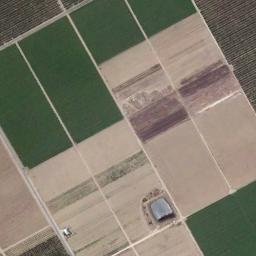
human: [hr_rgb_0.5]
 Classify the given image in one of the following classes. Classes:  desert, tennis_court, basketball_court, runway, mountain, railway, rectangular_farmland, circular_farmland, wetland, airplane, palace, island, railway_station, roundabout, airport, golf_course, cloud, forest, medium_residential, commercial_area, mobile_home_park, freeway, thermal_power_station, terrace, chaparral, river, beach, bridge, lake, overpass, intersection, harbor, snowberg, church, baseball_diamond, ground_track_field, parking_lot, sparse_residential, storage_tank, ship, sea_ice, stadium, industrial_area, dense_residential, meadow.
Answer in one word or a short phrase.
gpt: rectangular_farmland